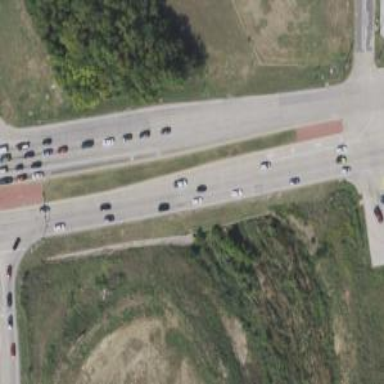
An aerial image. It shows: Trunk highway.